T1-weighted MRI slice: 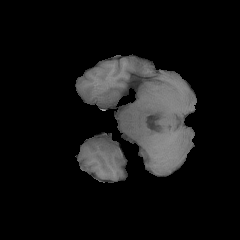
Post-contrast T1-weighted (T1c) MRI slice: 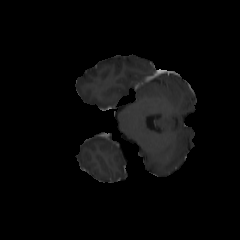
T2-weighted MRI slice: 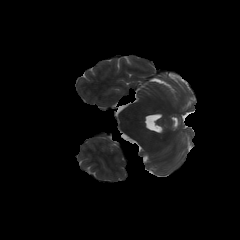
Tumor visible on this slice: no